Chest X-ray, AP view. Patient: 64 years old, sex M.
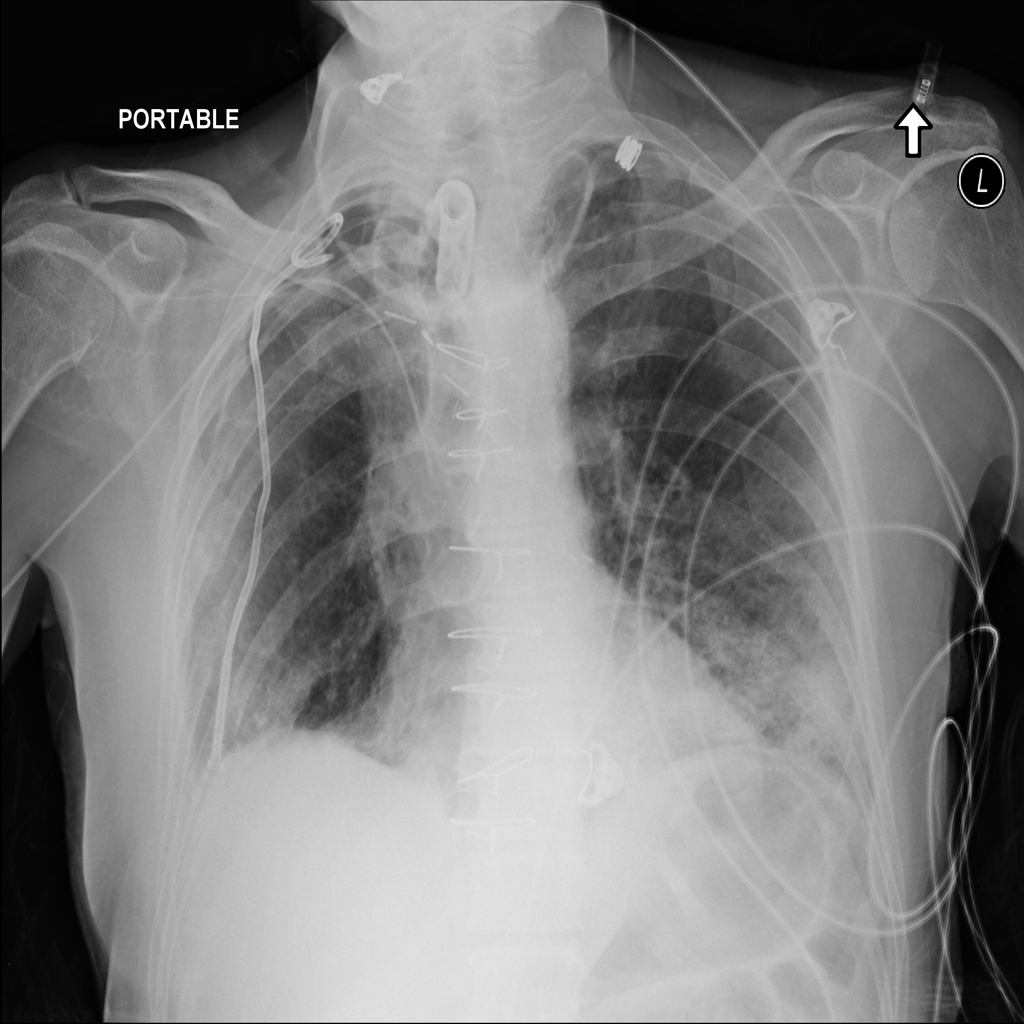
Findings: Pneumothorax